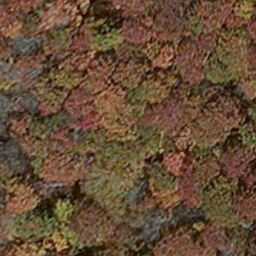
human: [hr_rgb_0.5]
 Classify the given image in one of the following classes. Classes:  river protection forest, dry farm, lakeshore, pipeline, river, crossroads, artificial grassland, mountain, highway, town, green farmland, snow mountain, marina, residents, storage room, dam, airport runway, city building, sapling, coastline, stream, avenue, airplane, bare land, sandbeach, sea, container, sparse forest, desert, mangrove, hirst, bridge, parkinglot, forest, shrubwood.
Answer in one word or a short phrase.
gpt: mangrove